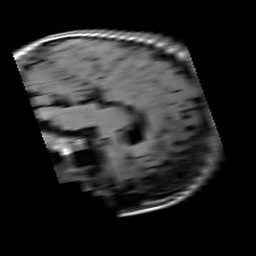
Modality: T1w
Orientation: sagittal
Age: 21
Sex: female
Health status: healthy
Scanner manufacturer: siemens
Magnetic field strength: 3 T
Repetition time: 4.1 s
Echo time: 0.0085 s